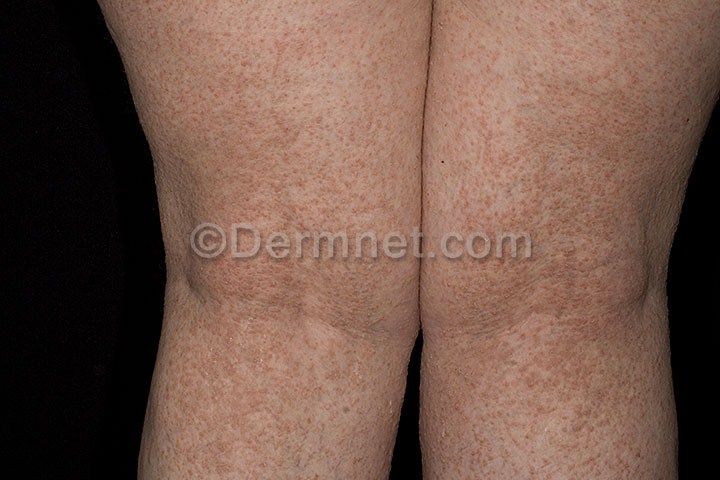
Disease: Bullous Disease Photos